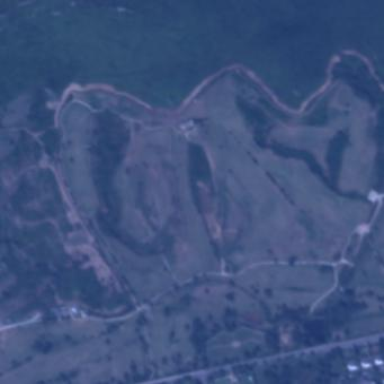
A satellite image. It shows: Fence enclosing golf course.